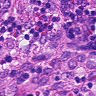
Metastatic tissue present: no